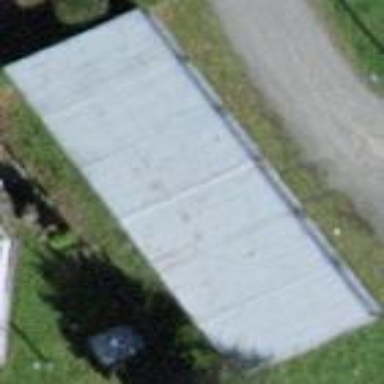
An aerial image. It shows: Shed building.